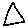
Label: triangle